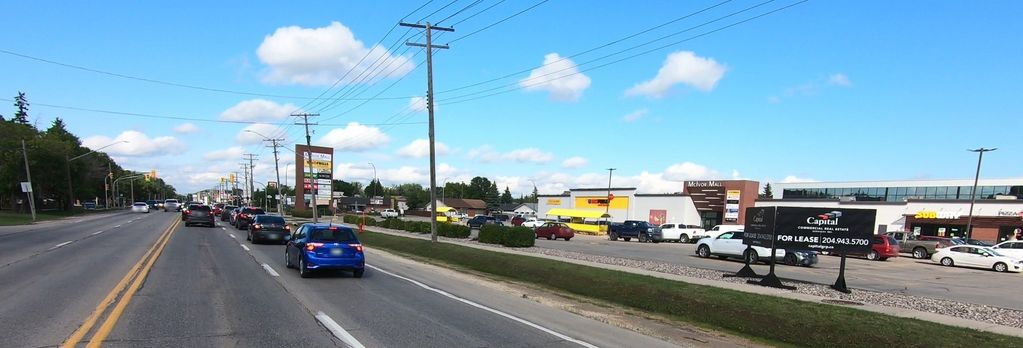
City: winnipeg